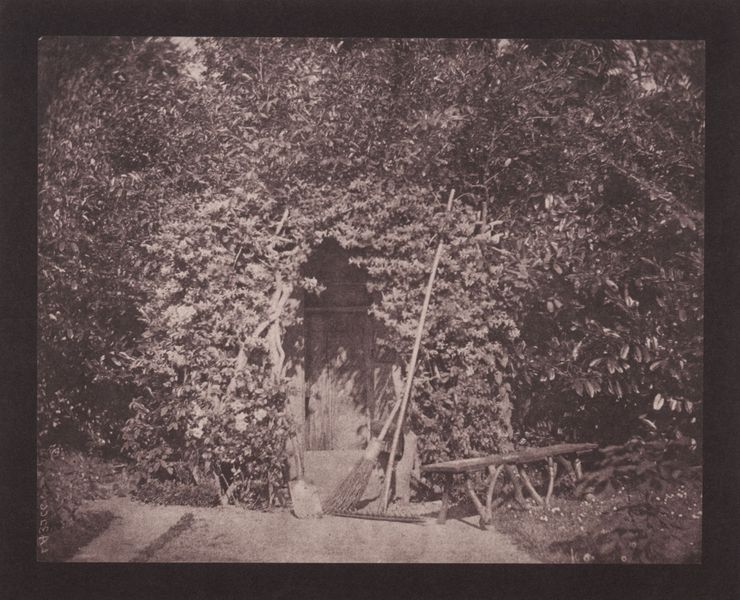
Titel: Spaten, Besen und Rechen
Künstler: William Henry Fox Talbot
Standort: Lacock (UK)
Institution: Sammlung Lacock
Schlagwörter: baum, blätter, laub, schatten, weiß, bäume, landschaft, holz, hüte, licht, schwarz, tisch, tür, blüten, gebäude, gras, haus, rasen, weg, wiese, alt, wand, sockel, steine, erde, natur, busch, büsche, gebüsch, hütte, sträucher, pflanzen, schuppen, stock, garten, ranken, fassade, stab, reisig, mauer, hecke, hof, türe, bank, sepia, treppe, stufe, stufen, besen, tor, foto, fotografie, photographie, eingang, schwarz-weiß, ranke, photo, bewachsen, efeu, holzbank, weinlaub, gänseblümchen, laube, schaufel, spaten, stecken, verwachsen, holztür, überwuchert, chamois, efeuranken, gartenlaube, rechen, geräte, reisigbesen, zugewachsen, harke, gartengeräte, überwachsen, schüppe, umwachsen, knorriger baum, fozo, gartenwerkzeug, btür, resigbesen